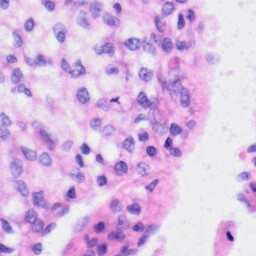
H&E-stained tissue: Liver